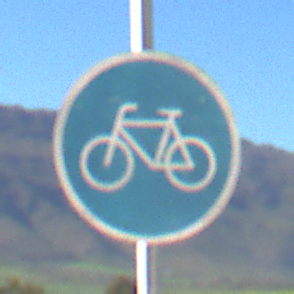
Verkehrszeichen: Radweg
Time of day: MorningAfternoon
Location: Outdoor (RoadRail)
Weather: Clear
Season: NotSpecified
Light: Natural